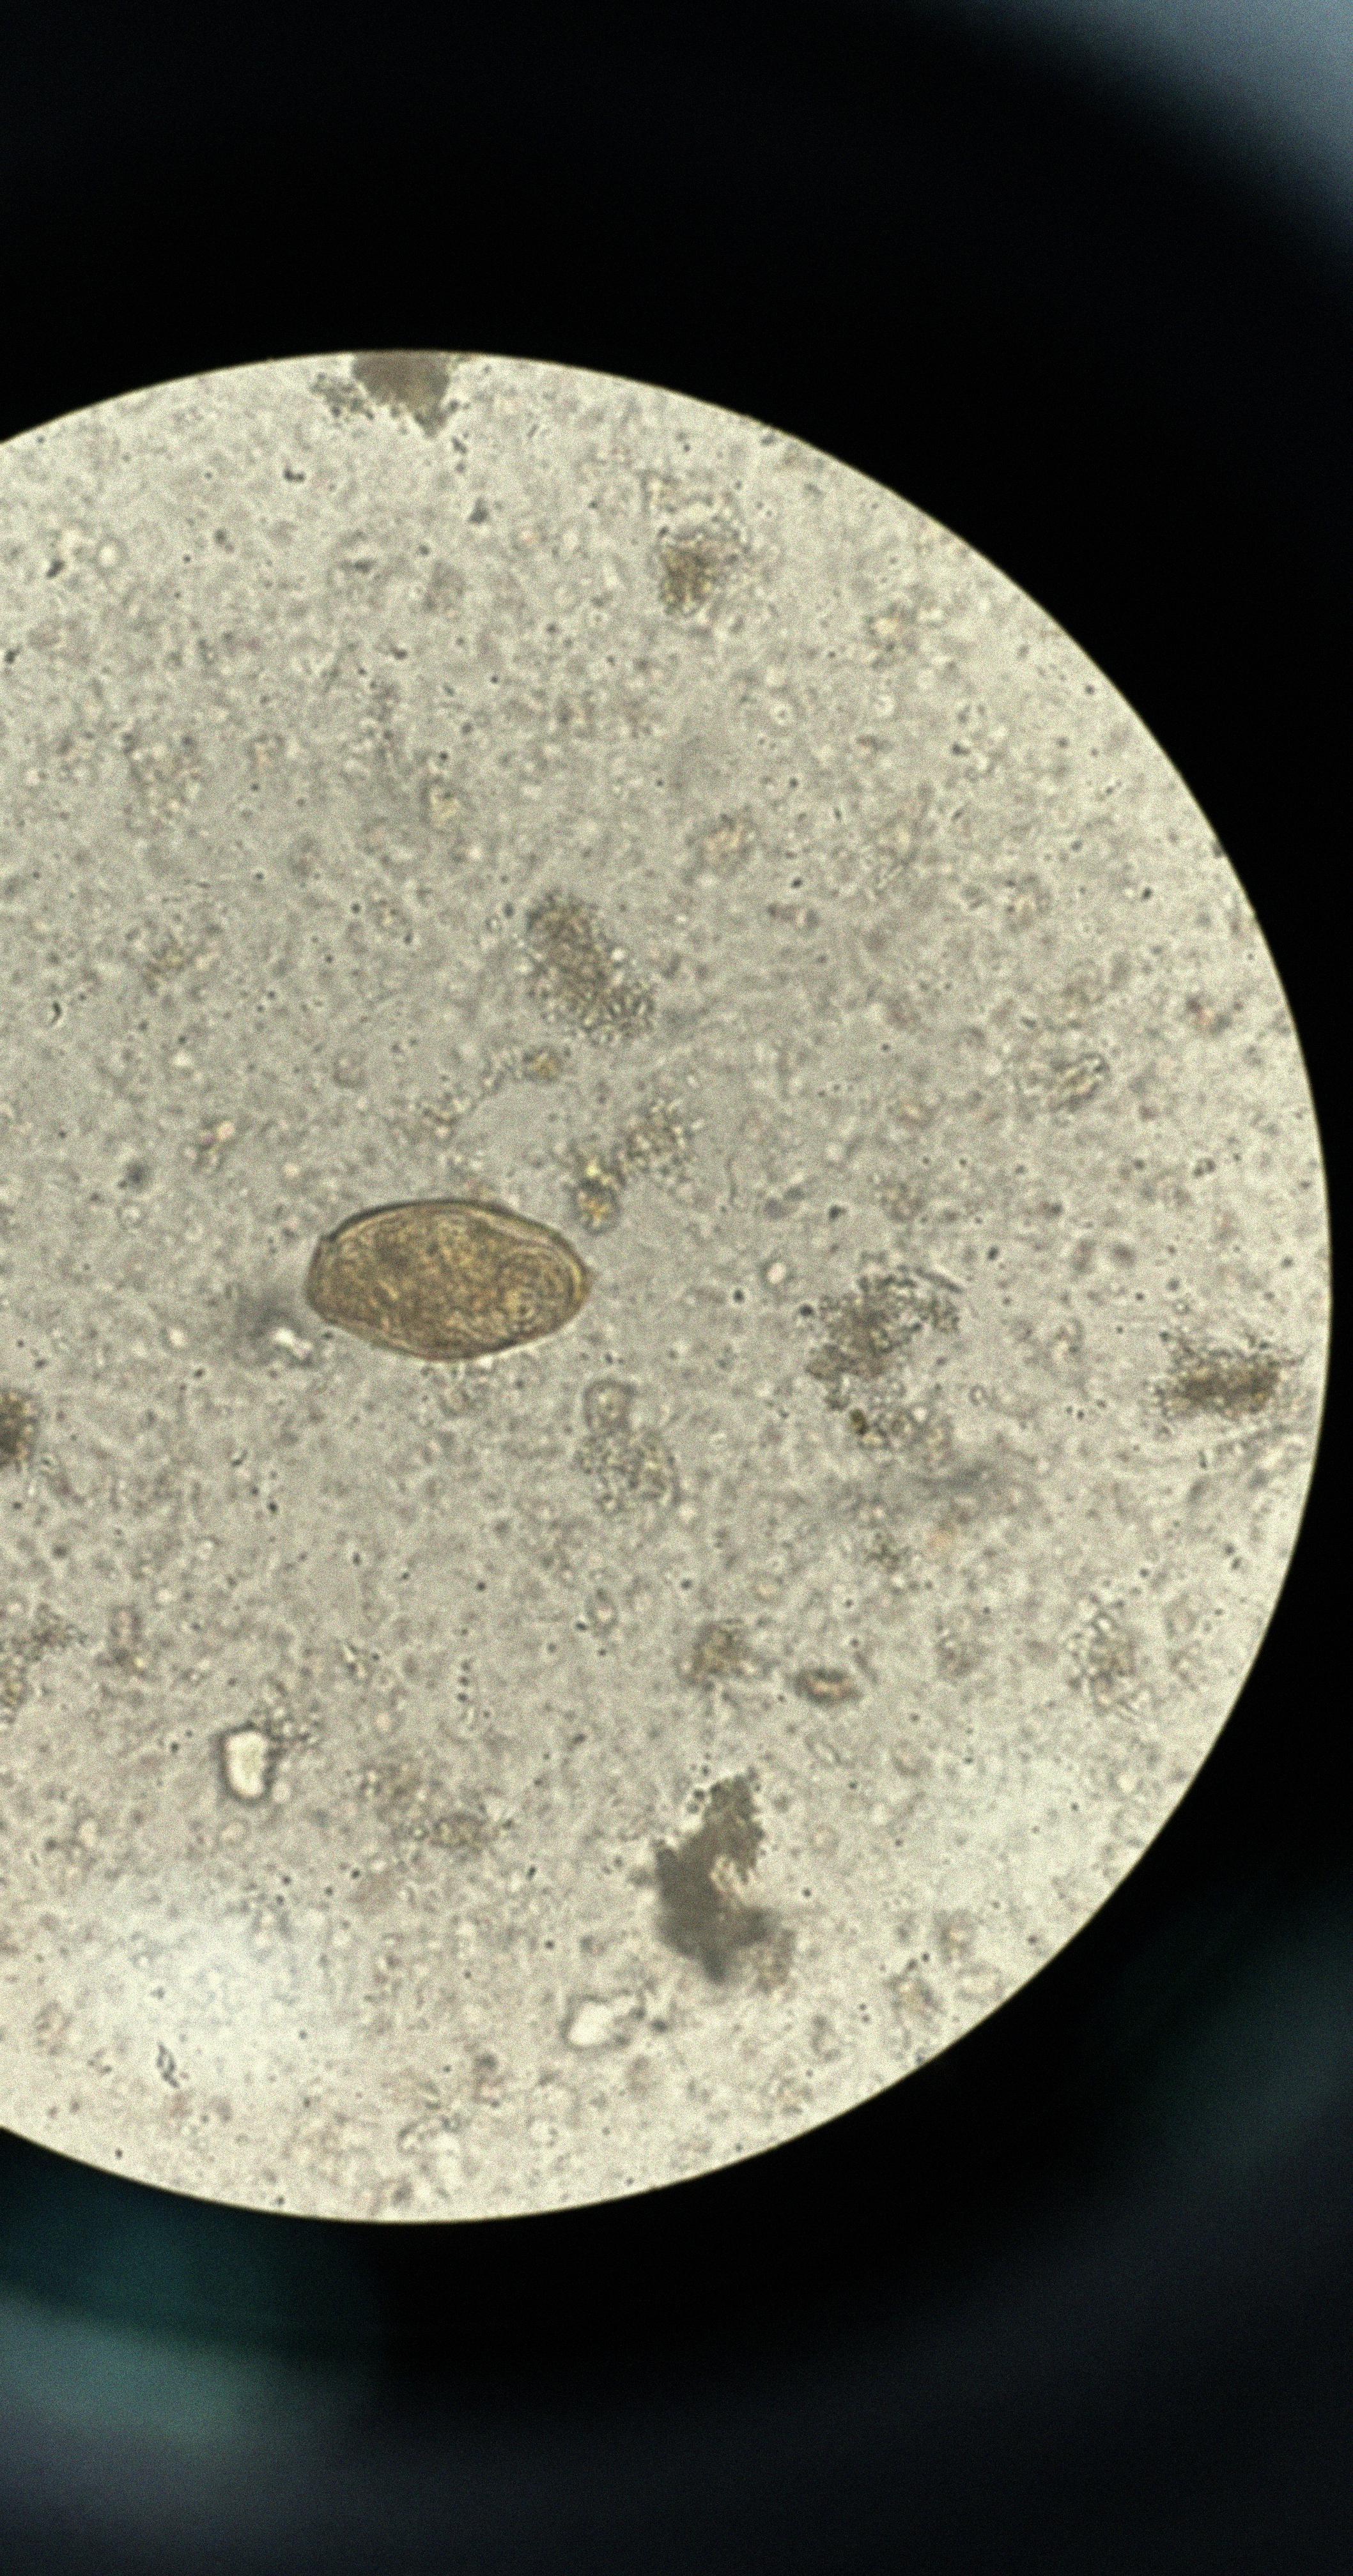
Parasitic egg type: Paragonimus spp